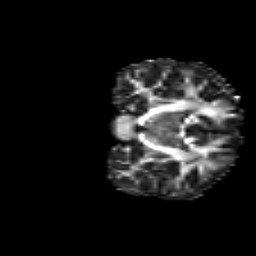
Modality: FA
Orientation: coronal
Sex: male
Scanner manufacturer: siemens
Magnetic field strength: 3 T
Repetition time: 5 s
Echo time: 0.071 s